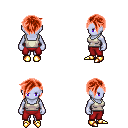
a pixel art fantasy rpg character, female body template, dark elf, purple skin, white pirate shirt, red pants, red pixie cut hairstyle, gold boots, four views (front, back, left, right), 2x2 character sprite sheet, small pixel art, hard edges, no anti-aliasing